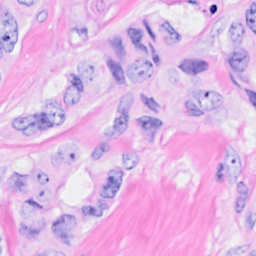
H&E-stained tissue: Breast